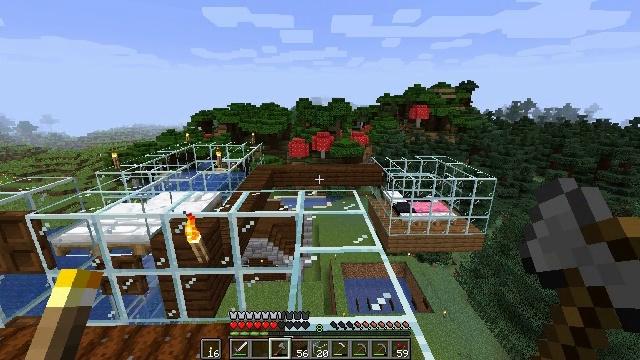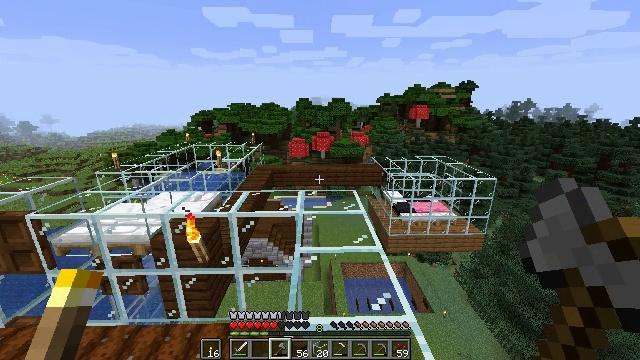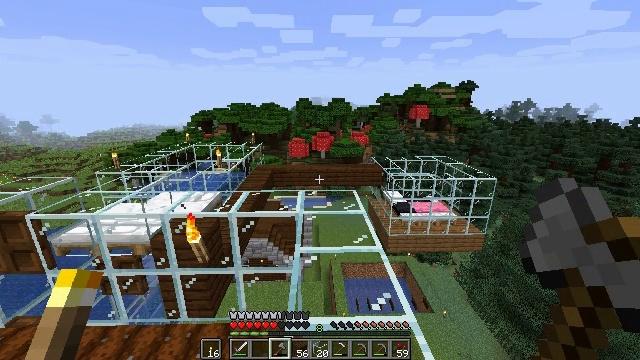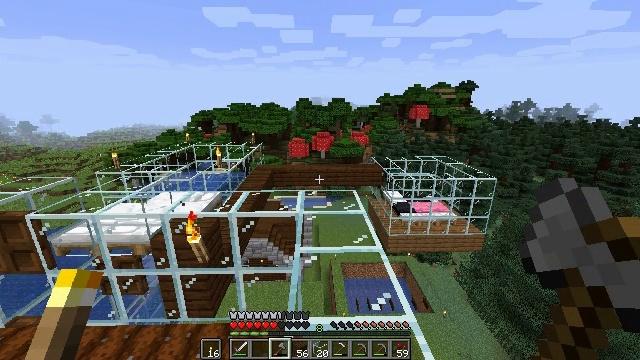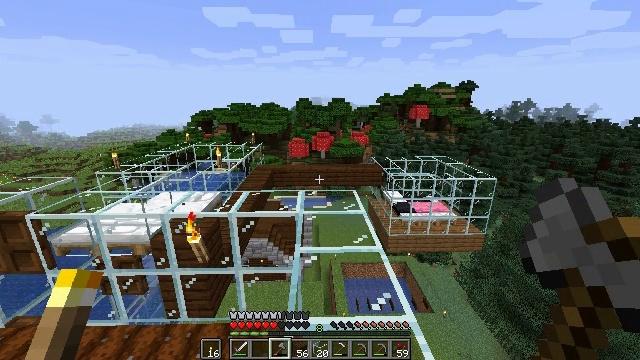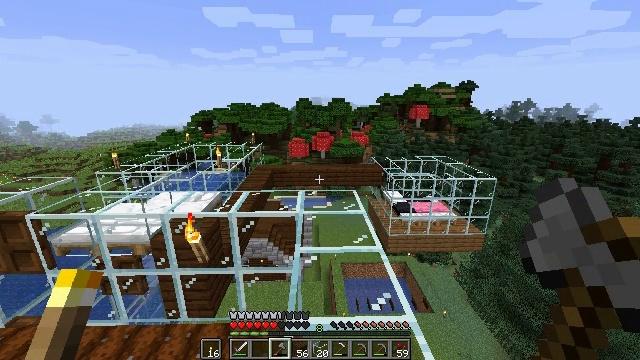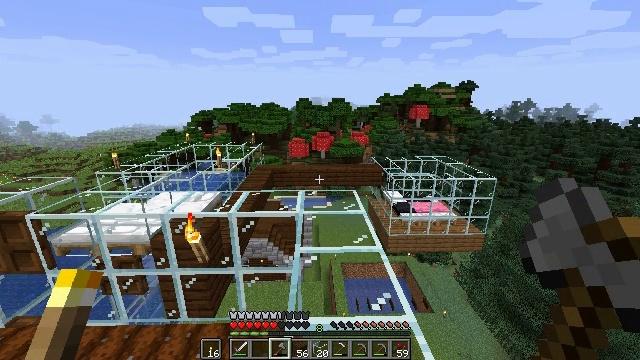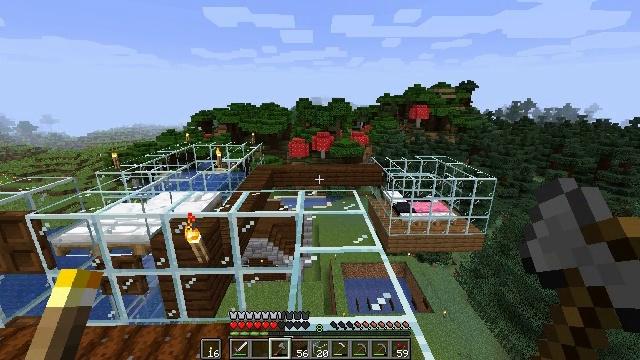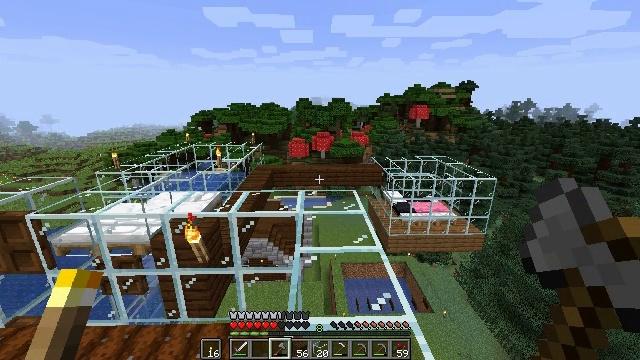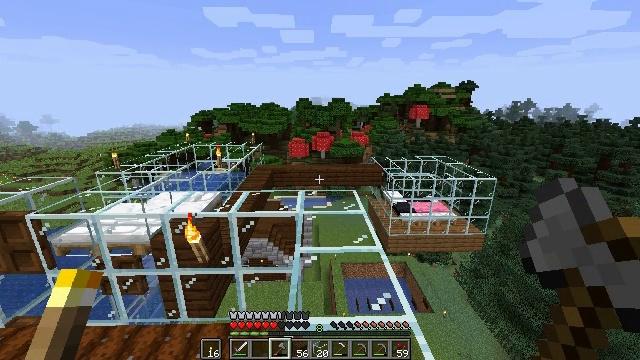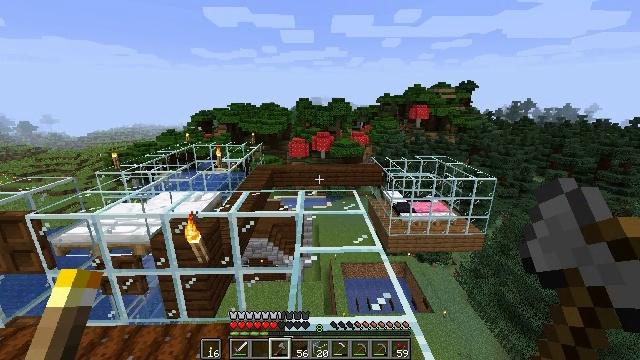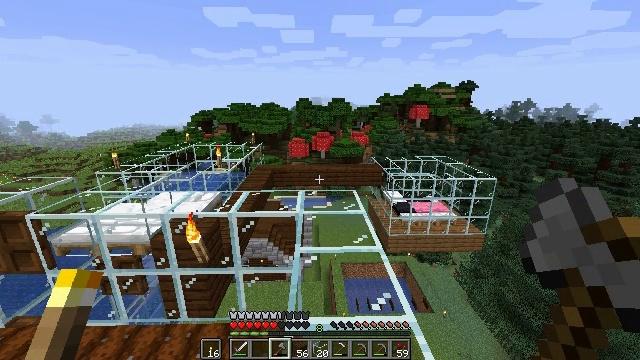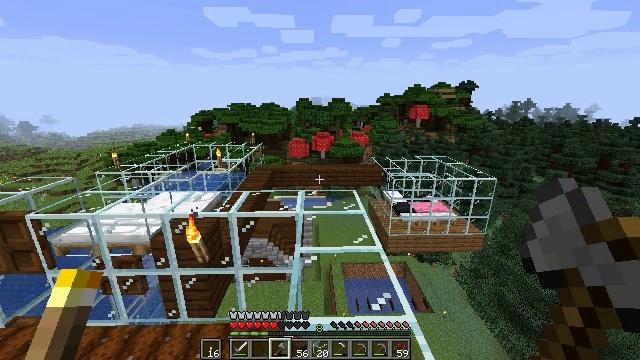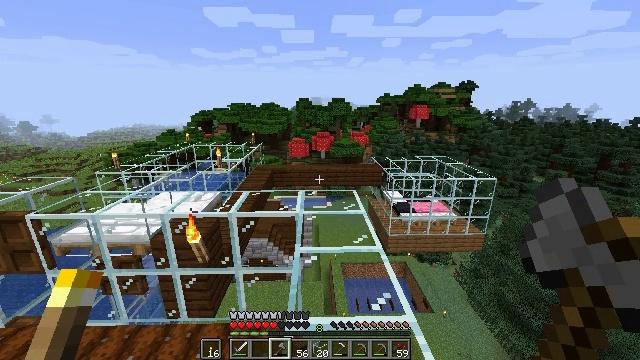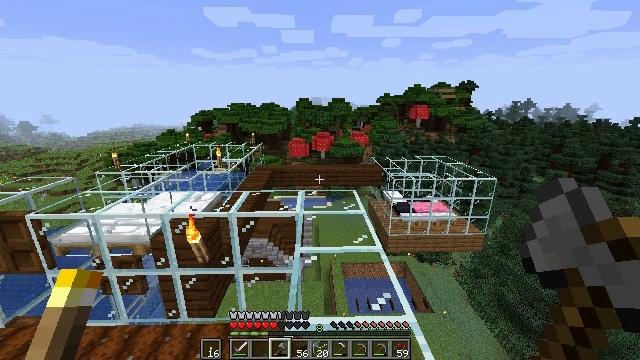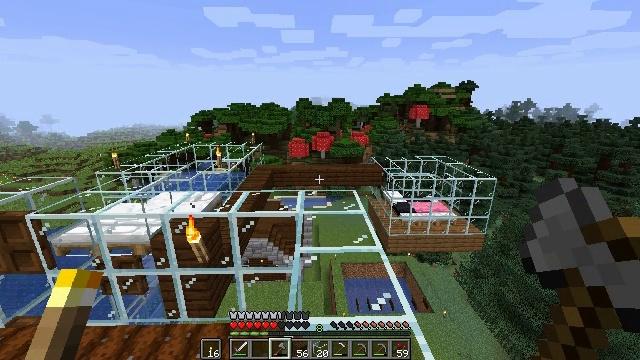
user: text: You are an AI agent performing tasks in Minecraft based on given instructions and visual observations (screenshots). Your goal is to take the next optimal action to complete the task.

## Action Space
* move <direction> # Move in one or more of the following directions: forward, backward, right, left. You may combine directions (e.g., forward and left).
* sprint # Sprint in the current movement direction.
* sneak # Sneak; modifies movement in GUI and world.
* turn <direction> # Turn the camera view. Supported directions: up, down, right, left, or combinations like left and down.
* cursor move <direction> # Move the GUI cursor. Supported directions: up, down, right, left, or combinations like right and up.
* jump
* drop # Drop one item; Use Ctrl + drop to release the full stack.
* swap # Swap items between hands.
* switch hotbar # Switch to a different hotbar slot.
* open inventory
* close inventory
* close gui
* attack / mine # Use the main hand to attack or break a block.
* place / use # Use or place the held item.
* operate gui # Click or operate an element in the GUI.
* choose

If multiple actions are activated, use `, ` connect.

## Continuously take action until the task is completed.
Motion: motion action
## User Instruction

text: Craft multiple cobblestone slab with cobblestone.
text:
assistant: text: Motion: no_op
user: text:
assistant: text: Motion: no_op
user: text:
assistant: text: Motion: no_op
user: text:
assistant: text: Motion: no_op
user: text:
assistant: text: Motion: no_op
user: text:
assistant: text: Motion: no_op
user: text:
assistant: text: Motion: no_op
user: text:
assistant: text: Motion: no_op
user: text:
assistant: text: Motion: no_op
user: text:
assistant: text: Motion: no_op
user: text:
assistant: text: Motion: no_op
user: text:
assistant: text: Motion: no_op
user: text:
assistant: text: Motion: no_op
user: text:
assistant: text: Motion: no_op
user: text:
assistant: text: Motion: no_op
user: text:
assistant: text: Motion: no_op
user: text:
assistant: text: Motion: no_op
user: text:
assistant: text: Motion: no_op
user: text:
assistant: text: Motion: no_op
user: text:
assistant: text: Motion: no_op
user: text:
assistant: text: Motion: no_op
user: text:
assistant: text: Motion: no_op
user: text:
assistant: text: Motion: no_op
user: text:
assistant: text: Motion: no_op
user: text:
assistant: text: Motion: no_op
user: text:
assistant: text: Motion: no_op
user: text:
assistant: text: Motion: no_op
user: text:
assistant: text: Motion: no_op
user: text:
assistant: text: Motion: no_op
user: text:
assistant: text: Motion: no_op